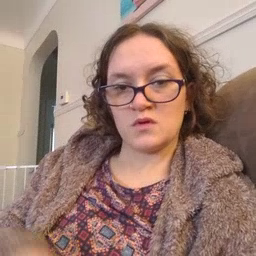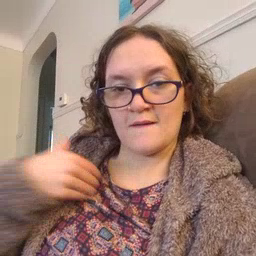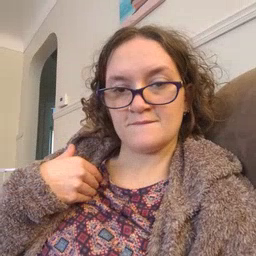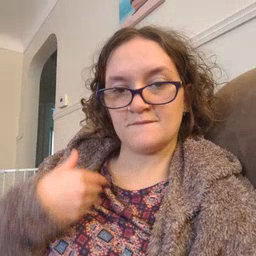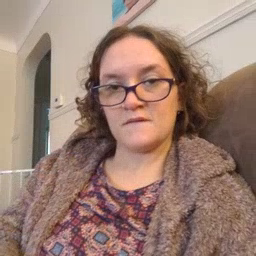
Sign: have